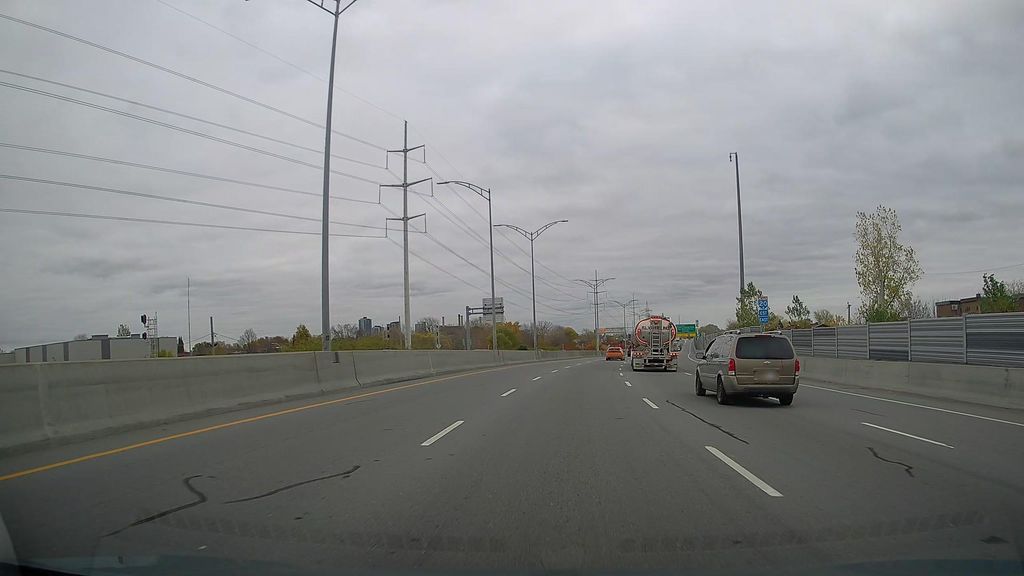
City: montreal